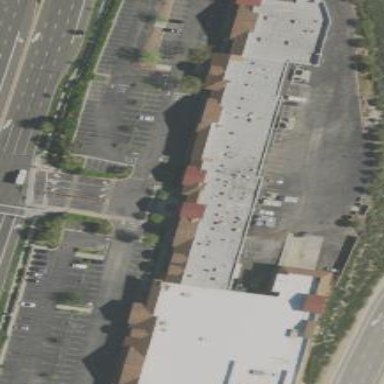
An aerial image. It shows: Retail building.